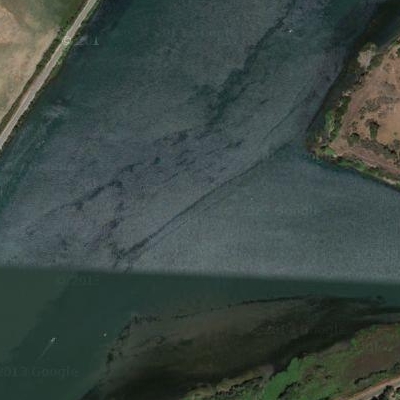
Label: dRiverLake